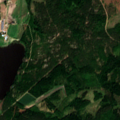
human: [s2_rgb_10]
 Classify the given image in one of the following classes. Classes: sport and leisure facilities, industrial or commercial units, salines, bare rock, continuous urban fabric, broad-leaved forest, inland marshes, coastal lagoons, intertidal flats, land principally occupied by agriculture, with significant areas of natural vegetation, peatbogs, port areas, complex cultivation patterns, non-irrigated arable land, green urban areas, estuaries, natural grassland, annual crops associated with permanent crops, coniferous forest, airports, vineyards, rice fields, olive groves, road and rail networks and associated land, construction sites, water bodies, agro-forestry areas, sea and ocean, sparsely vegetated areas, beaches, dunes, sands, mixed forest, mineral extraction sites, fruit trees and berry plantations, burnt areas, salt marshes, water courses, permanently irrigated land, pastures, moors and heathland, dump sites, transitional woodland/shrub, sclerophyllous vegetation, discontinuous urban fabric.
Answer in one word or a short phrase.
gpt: land principally occupied by agriculture, with significant areas of natural vegetation, coniferous forest, mixed forest, water bodies